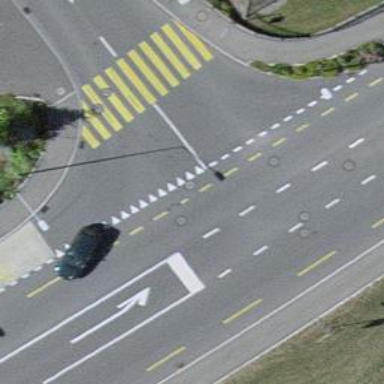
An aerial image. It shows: Primary highway with separate cycle lane and sidewalks on both sides.